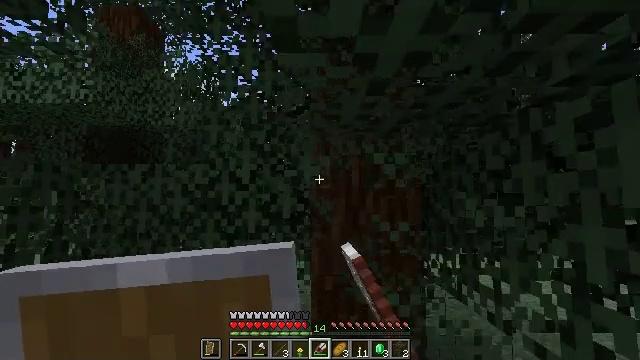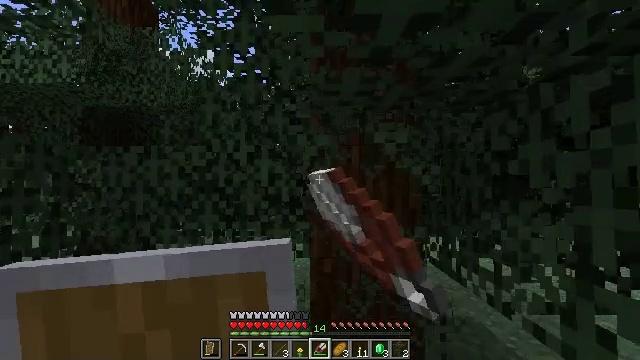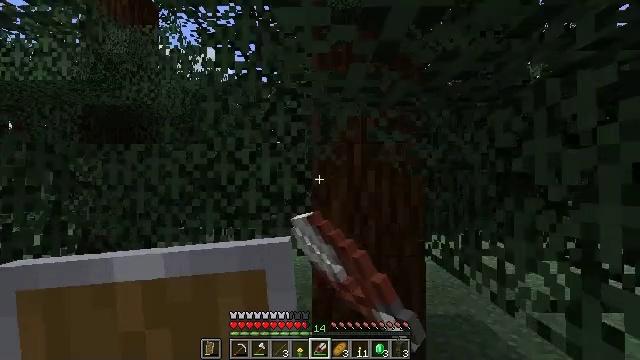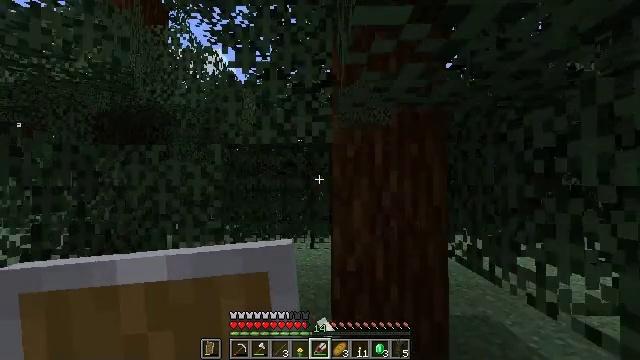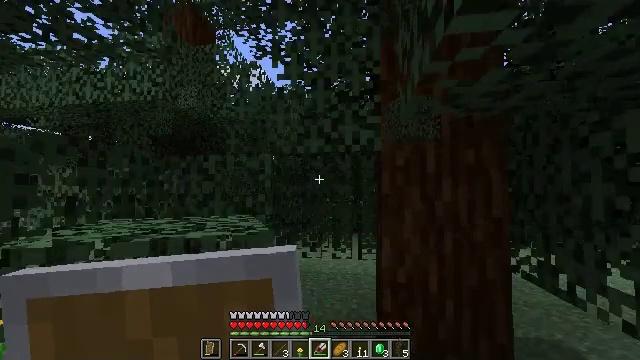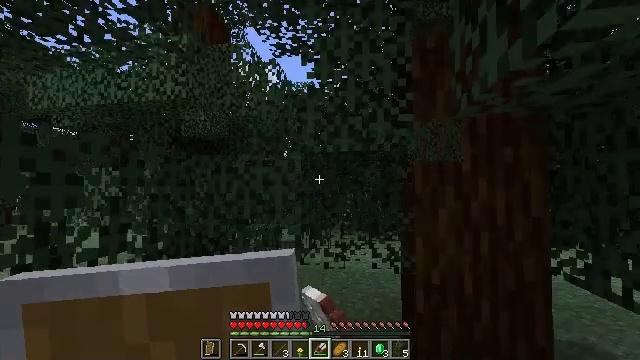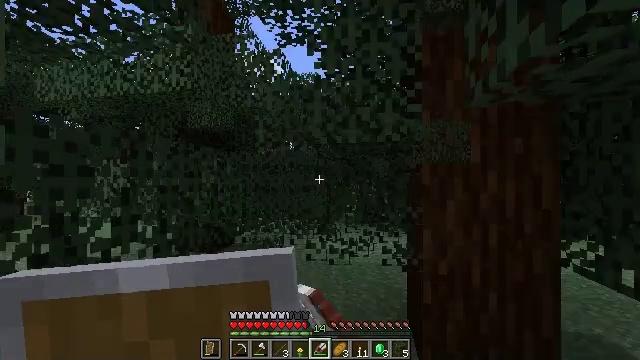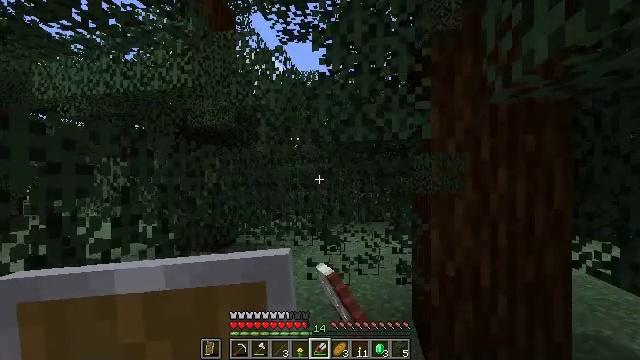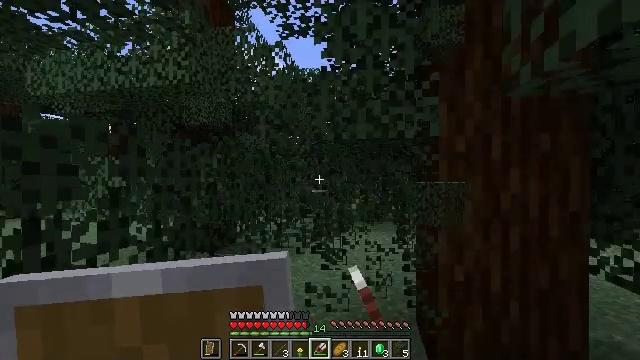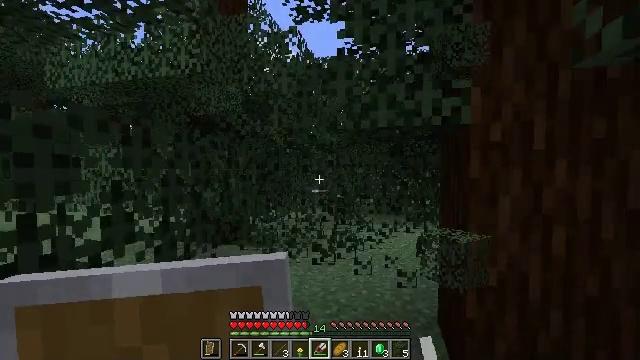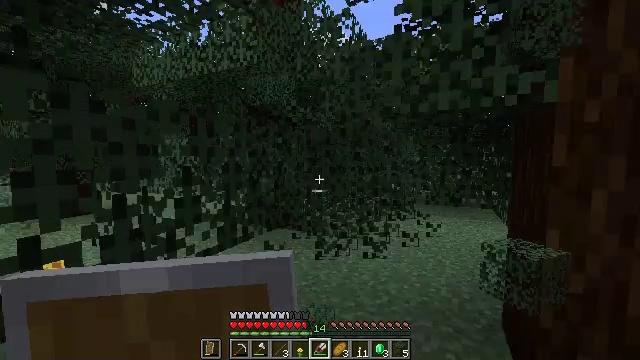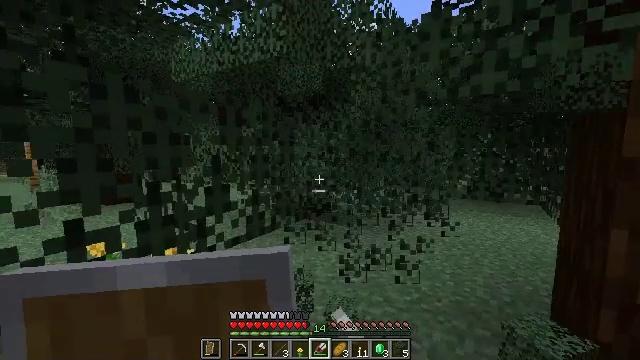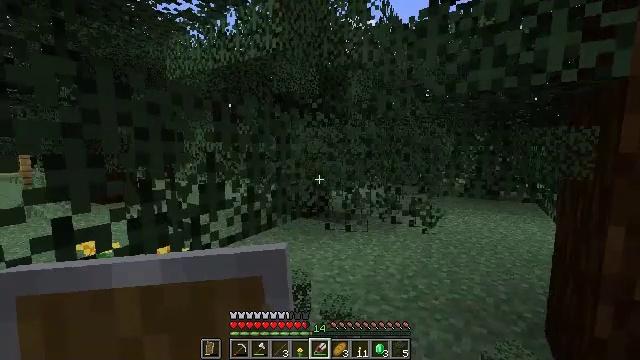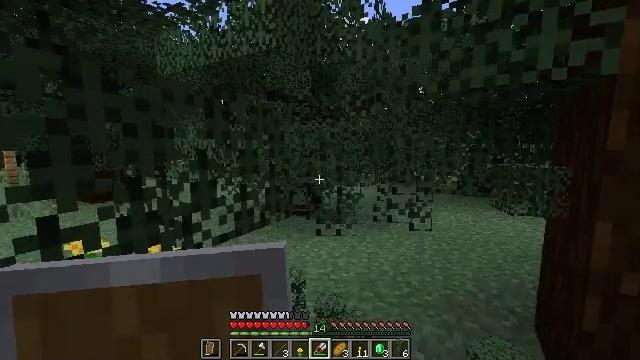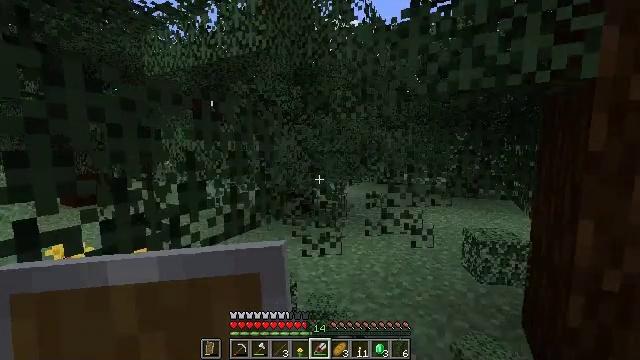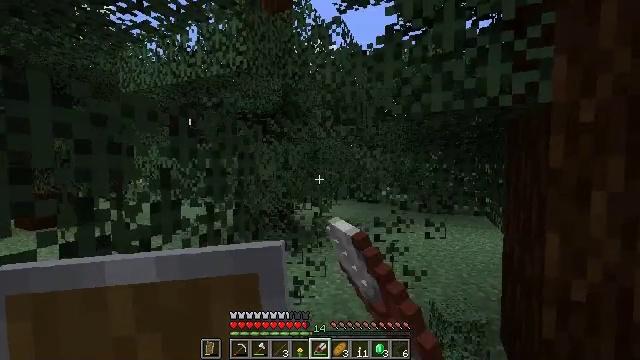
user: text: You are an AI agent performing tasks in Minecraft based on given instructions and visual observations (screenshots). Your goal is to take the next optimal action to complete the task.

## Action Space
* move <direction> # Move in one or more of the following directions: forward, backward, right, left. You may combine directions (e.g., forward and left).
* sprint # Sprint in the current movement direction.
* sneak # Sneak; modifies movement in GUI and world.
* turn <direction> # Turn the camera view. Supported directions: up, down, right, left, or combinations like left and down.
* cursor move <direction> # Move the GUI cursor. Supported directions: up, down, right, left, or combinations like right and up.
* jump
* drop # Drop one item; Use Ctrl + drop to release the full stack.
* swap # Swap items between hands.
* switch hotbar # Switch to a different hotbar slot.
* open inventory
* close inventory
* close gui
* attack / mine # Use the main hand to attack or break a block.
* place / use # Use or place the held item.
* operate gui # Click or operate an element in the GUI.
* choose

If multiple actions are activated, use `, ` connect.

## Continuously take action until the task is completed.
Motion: motion action
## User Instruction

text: Mine spruce leaves from the tree.
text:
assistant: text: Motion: turn down, attack / mine
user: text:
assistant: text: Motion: move left, attack / mine
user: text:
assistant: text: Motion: move left, attack / mine
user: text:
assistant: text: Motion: move left, turn left and up, attack / mine
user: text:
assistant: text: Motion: turn left, attack / mine
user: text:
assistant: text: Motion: turn down, attack / mine
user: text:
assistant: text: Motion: move forward, attack / mine
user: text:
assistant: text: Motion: move forward, attack / mine
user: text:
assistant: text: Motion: turn left and down, attack / mine
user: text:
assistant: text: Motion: turn left and down, attack / mine
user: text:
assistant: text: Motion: turn left and down, attack / mine
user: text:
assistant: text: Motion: attack / mine
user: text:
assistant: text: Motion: turn right, attack / mine
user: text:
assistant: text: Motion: turn right, attack / mine
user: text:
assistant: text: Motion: turn right and up, attack / mine
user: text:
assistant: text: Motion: move forward, turn right and up, attack / mine
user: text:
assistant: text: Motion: move forward, turn right, attack / mine
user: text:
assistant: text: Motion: move forward, turn right, attack / mine
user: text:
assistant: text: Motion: move forward, turn right, attack / mine
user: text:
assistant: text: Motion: move forward, turn right, attack / mine
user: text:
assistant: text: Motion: move forward, turn right, attack / mine
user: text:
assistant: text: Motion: move forward, turn right, attack / mine
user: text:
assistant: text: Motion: move forward, turn right, attack / mine
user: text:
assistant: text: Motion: turn right, attack / mine
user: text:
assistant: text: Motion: turn right, attack / mine
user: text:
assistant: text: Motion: turn right, attack / mine
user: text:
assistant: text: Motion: move forward, turn right, attack / mine
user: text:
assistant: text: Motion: move forward, turn right, attack / mine
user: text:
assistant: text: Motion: move forward, attack / mine
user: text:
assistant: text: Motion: move forward, attack / mine